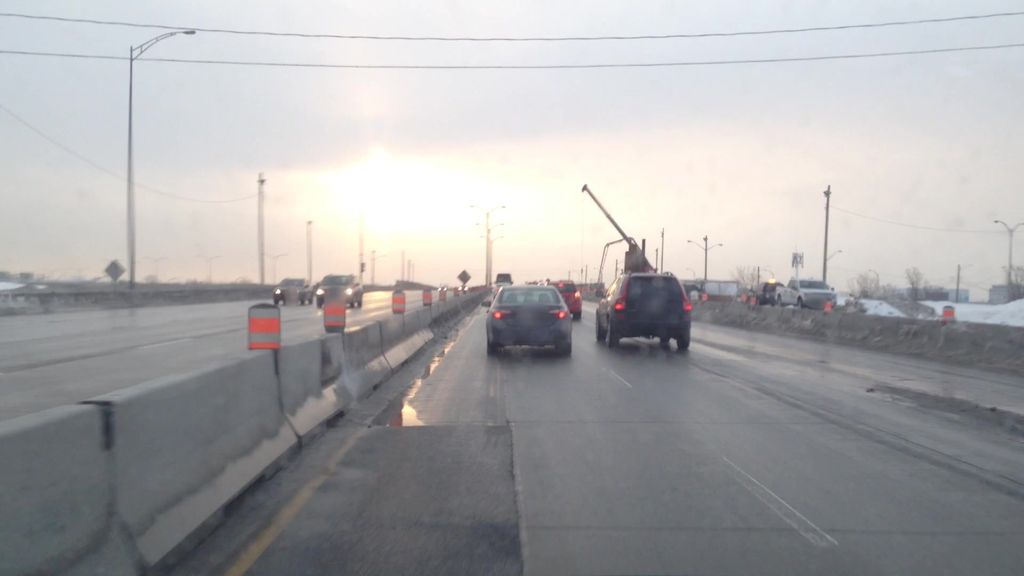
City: montreal